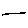
Label: line